Question:
I've attached a screenshot of my current project setup but am having issues getting the code from the "library" project to work in the "SampleApp" project. My project build.gradle contains the following:
'''
buildscript {
repositories {
mavenCentral()
}
dependencies {
classpath 'com.android.tools.build:gradle:0.9.+'
}
}
allprojects {
repositories {
mavenCentral()
}
}
'''
And my settings.gradle contains the following:
'''
include ':SampleApp'
include ':library'
'''
My SampleApp build.gradle contains the following:
'''
apply plugin: 'android'
android {
compileSdkVersion 19
buildToolsVersion '19.0.1'
defaultConfig {
minSdkVersion 11
targetSdkVersion 19
versionCode 1
versionName "1.0"
}
buildTypes {
release {
runProguard false
}
}
}
dependencies {
compile 'com.android.support:appcompat-v7:19.+'
compile project(':library')
compile fileTree(dir: 'libs', include: ['*.jar'])
}
'''
And my library build.gradle contains the following:
'''
apply plugin: 'android'
android {
compileSdkVersion 19
buildToolsVersion "19.0.3"
defaultConfig {
minSdkVersion 11
targetSdkVersion 11
}
buildTypes {
release {
runProguard false
}
}
}
'''
The strange part is that if I try to include a piece of code from the library project in my SampleApp project, I can add the relevant, use the AndroidStudio feature to add the proper imports and there are no errors. However as soon as I go to build, I get an error that says my package does not exist. I've also gone into the Android Studio project properties and added library as a dependency of SampleApp.
Any help is greatly appreciated!
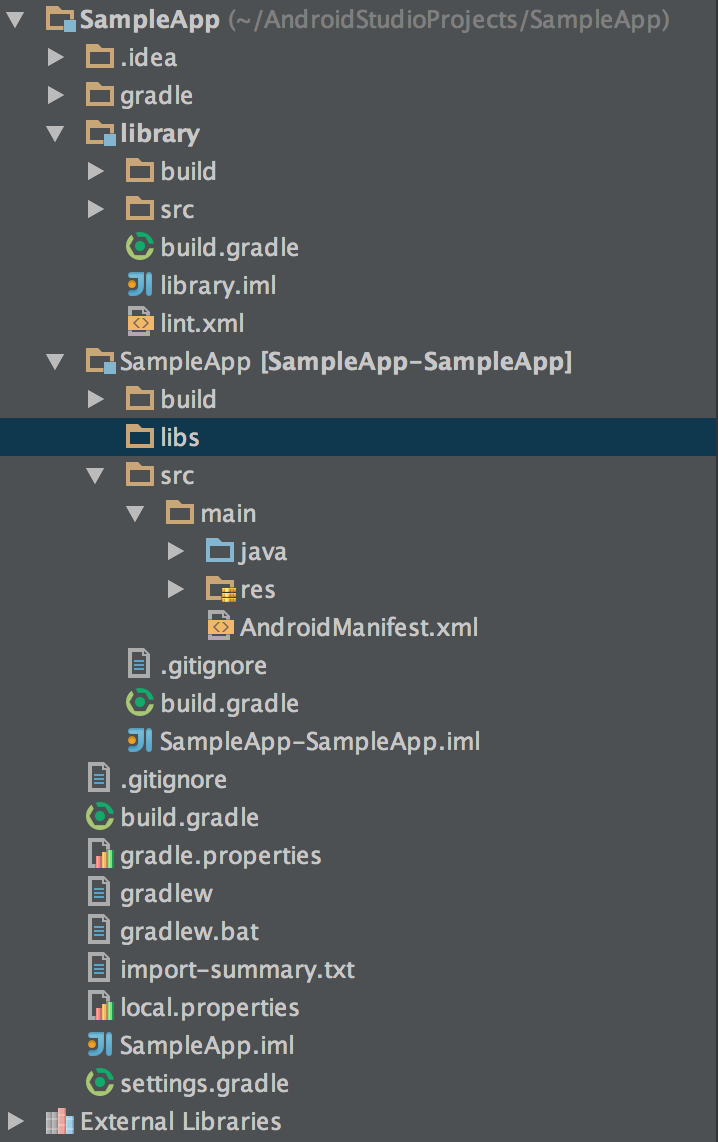
Answer: In your library's instead of this:
'''
apply plugin: 'android'
'''
do this:
'''
apply plugin: 'android-library'
'''